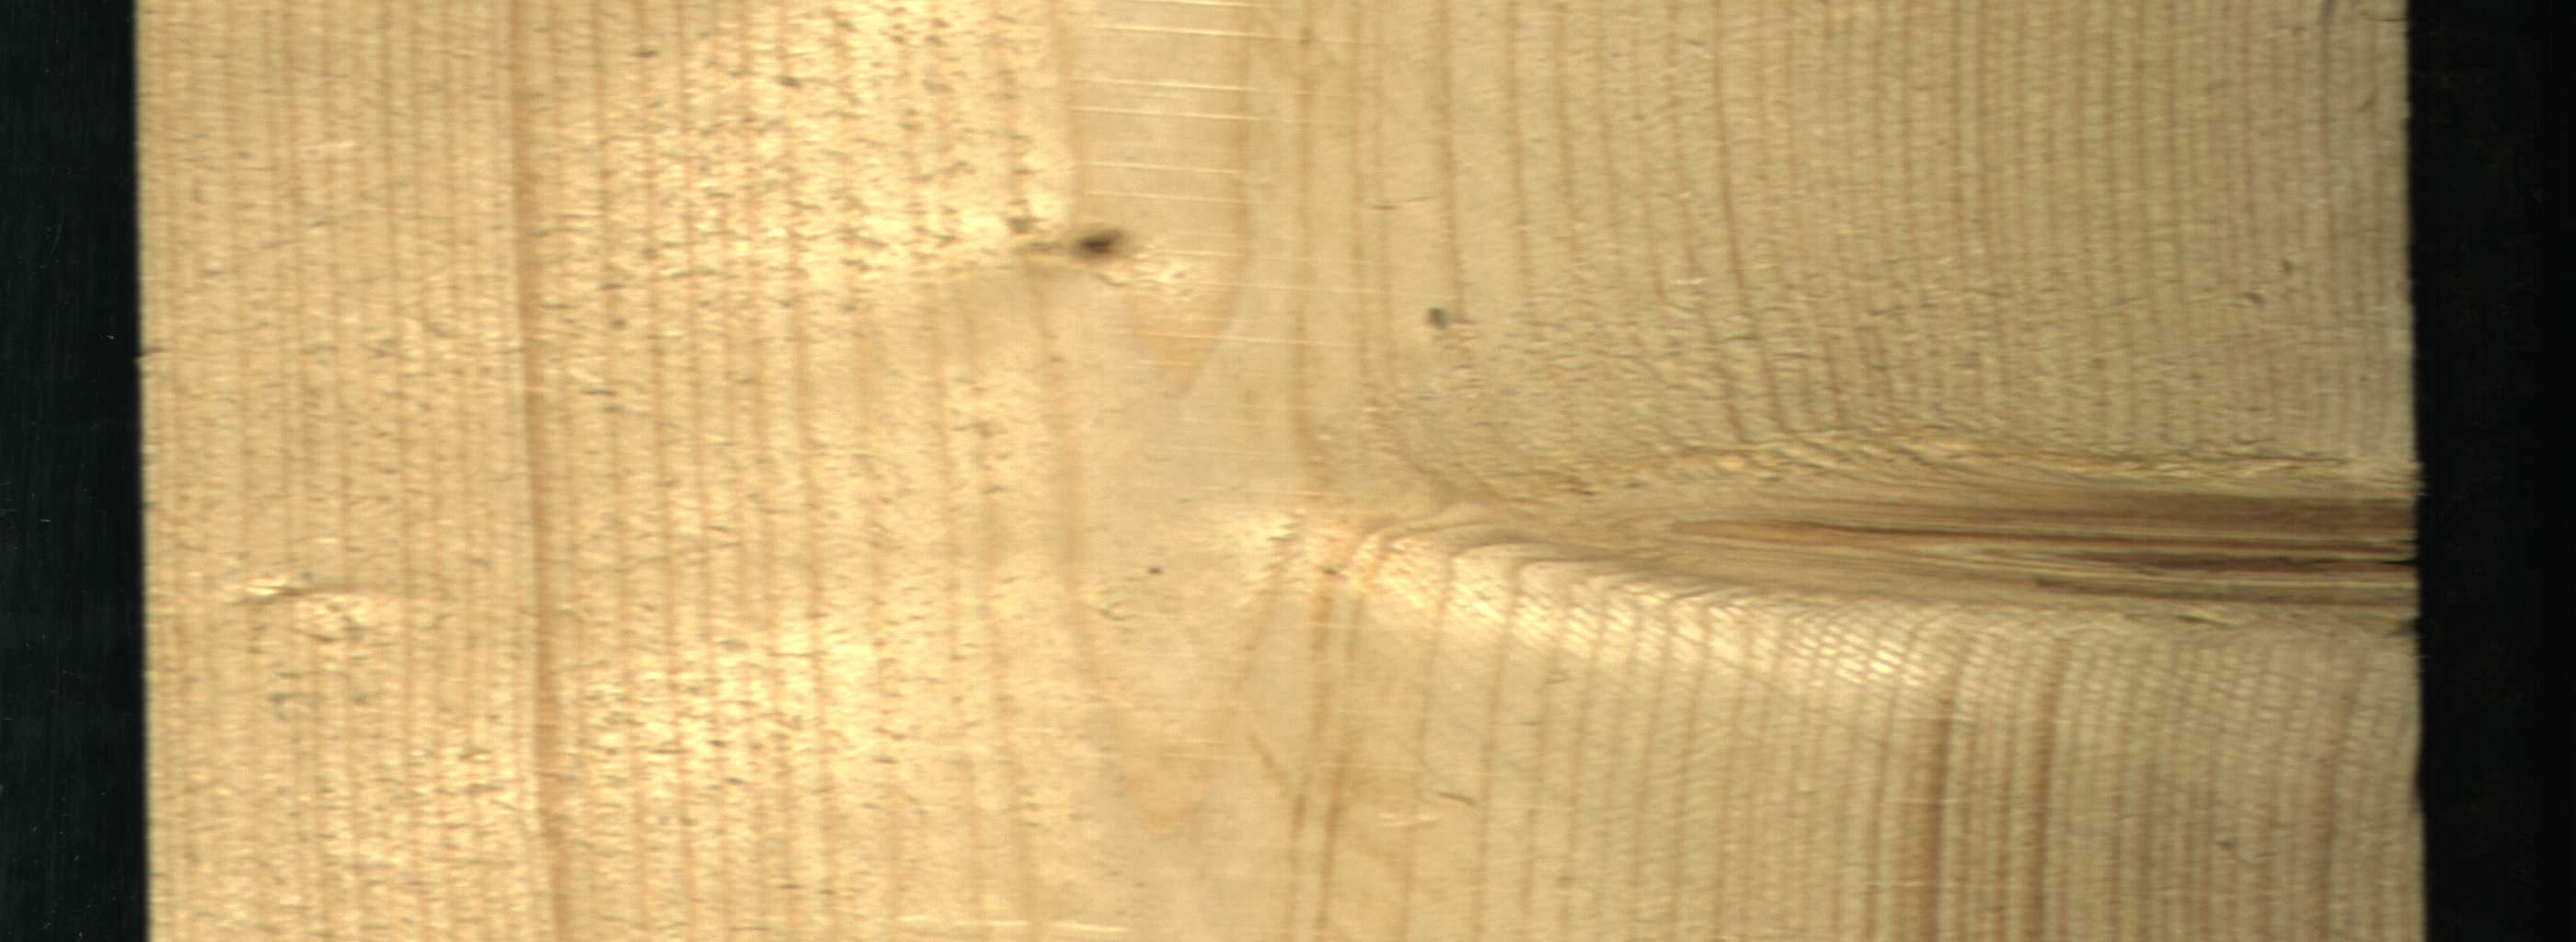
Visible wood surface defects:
Live_Knot
Live_Knot